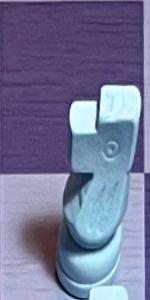
Label: Knight_White